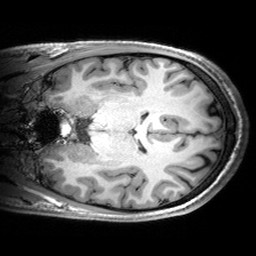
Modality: T1w
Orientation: coronal
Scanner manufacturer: siemens
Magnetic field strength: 3 T
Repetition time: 2.53 s
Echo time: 0.00299 s